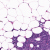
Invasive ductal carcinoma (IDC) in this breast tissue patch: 1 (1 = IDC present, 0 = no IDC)